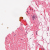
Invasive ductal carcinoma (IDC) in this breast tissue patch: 0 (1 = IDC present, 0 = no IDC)